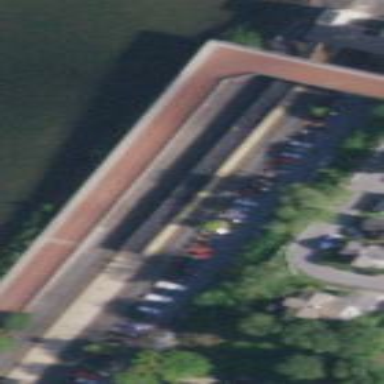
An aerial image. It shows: Paved platform for public transport with shelter.